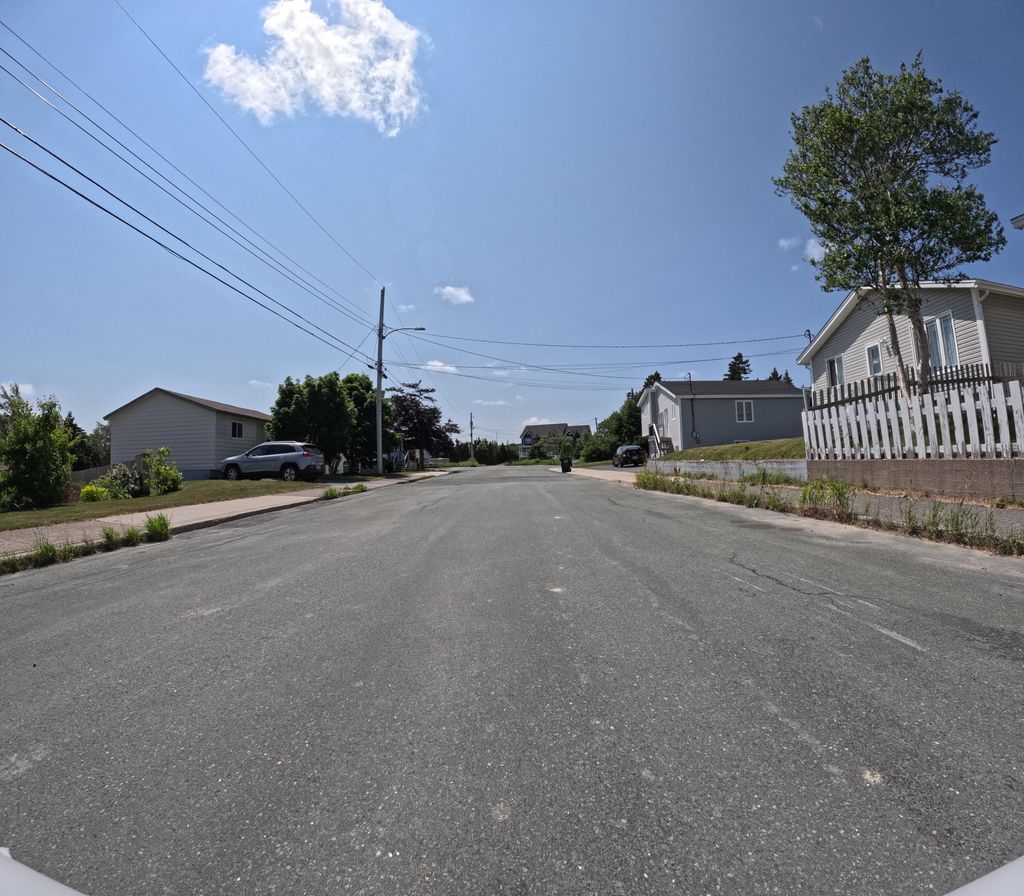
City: st_johns